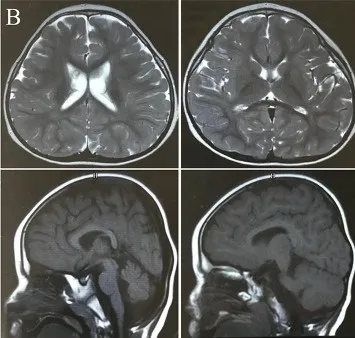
(B). Brain MR images showed mild prominence of lateral ventricles, enlarged pericerebral spaces, high palate, delayed myelination, and a thin corpus callosum when the girl was at 4 years of life.
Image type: radiology (mri)